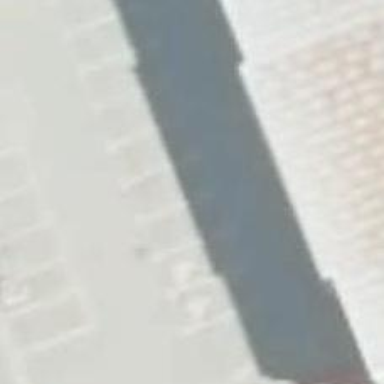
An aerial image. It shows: Supermarket.